Question: I've got the following at the top of my app's homepage URL.
'''
<div id="fb-root"></div>
<script>
window.fbAsyncInit = function() {
FB.init({
appId: '123456789',
status: true,
cookie: true,
xfbml: true,
oauth: true
});
FB.getLoginStatus(function(response) {
if(response.status === 'connected') {
if(response.authResponse != 'undefined'){
window.location = '<?php echo $base_url; ?>register';
}
} else if(response.status === 'not_authorized')
{
//it means we have a user but he hasn't granted any permissions to our app
//we're going to redirect him to the permission page
window.location = 'https://www.facebook.com/dialog/oauth?client_id=456109407732505&response_type=code&redirect_uri=<?php echo $base_url; ?>register&scope=email,publish_actions,user_likes';
} else
{
//the user is not logged in, as you already have a login button you don't have to do nothing
}
});
FB.Event.subscribe('auth.login', function(response) {
window.location = '<?php echo $base_url; ?>register';
});
};
(function(d, s, id) {
var js, fjs = d.getElementsByTagName(s)[0];
if (d.getElementById(id)) return;
js = d.createElement(s); js.id = id;
js.src = '//connect.facebook.net/en_US/all.js';
fjs.parentNode.insertBefore(js, fjs);
}(document, 'script', 'facebook-jssdk'));
</script>
<div class="fb-login-button"
data-show-faces="false"
data-scope="email,publish_actions,manage_notifications,user_likes"
size="large"
data-width="200"
data-max-rows="1">
</div>
'''
The only time that this code throws an error is when the user viewing the site is logged into FB but hasn't accepted the app's permissions. In that case, the user will be redirected to the link specified in the JS ("<URL> where they can choose to either accept or reject the requested permissions. If the user chooses to accept the permissions thru that link, then everything goes just fine. However, upon click of the FB login button, a pop will appear that also gives the user a chance to accept or reject the permissions. Upon acceptance of the requested permissions on the pop up, for some reason the user's email isn't fetched. The user is redirected to the register.php file and an error is thrown. However, when the register.php page is refreshed, it works just fine.

In my register.php file. I have
'''
require_once('application/third_party/facebook_api/src/facebook.php');
$facebook = new Facebook(array('appId' => '123456789',
'secret' => 'app_secret',
'cookie' => true));
$access_token = $facebook->getAccessToken();
if($access_token != '')
{
$user = $facebook->getUser();
if($user != 0)
{
// Get the user's info
$user_profile = $facebook->api('/'.$user);
// Get the user's permissions
$perms = $facebook->api('/'.$user.'/permissions');
$perms = $perms['data'][0];
$installed = $perms['installed'];
if($installed == 1)
{
$fb_first_name = $user_profile['first_name'];
$fb_last_name = $user_profile['last_name'];
// Find out if they accepted the email permission
$email_perm = $perms['email'];
if($email_perm == 1)
{
$fb_email = $user_profile['email'];
} else
{
$fb_email = '';
}
}
}
'''
PHP is throwing me an error reading "undefined index 'email'."It works upon refreshing the page, but not the first time. You can go to <URL> to see a working example.
Thanks a bunch
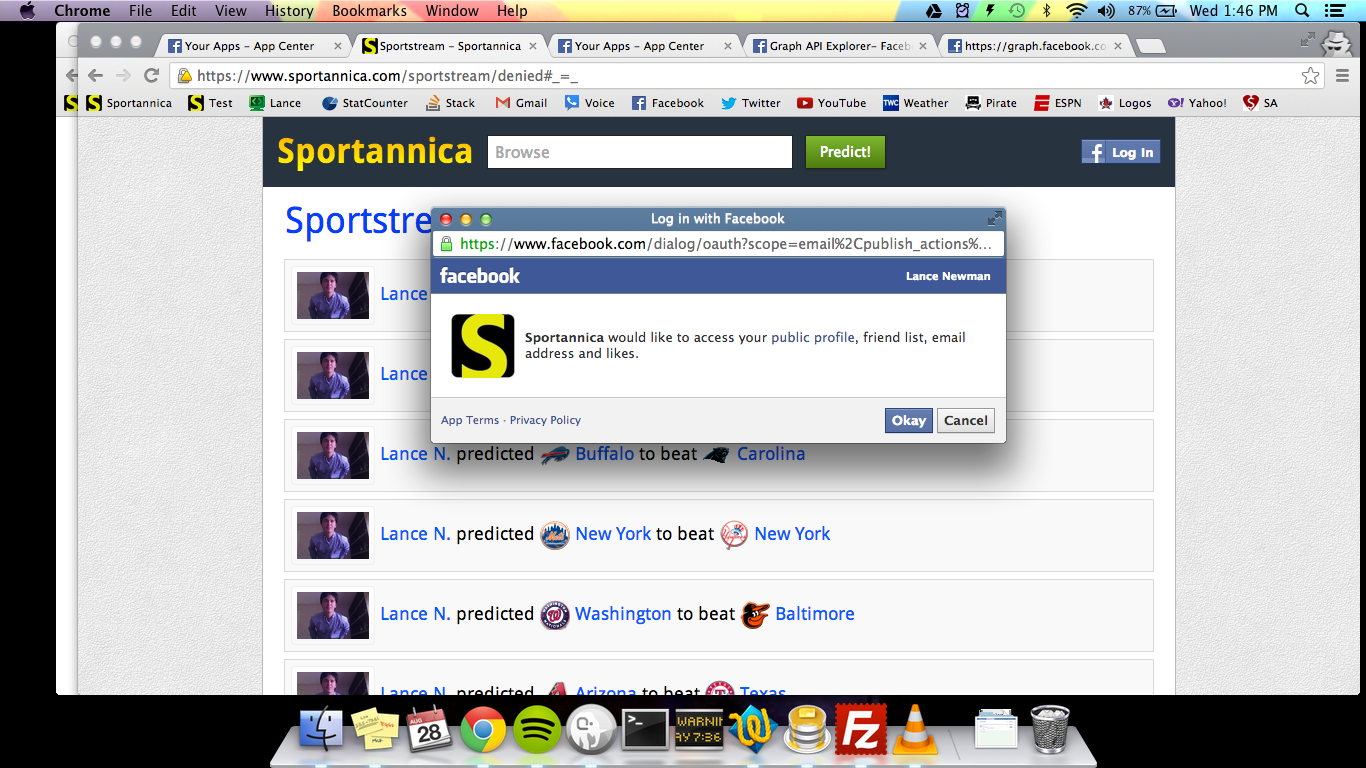
Answer: you should "can" not mix read and write permissions anymore
with the login button
you have to get just basic and read, then in your flow of the site ask for write when needed
---
<URL>
> Here are a few guidelines to use when asking for permissions, both
during and after login:Only ask for the permissions that are essential to an app.Ask for permission in the context in which they are required. For
example, if your app wants to show places of interest near a person's
home, asking for user_location just prior to displaying that
information would give the person a greater understanding of why the
permission is being requested.Use any available public profile information before asking for a
permission. For example, there is an age_range field included in the
public profile for anyone who installs your app. This field may be
sufficient for your app instead of requesting user_birthday
permission.Separate the request of read and publish permissions. For more
details, see below.Never ask for permissions you think you might need in the future.
People will be suspicious and may reject your app.